Field crop: maize
Growth stage: 2
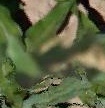
Species: maize